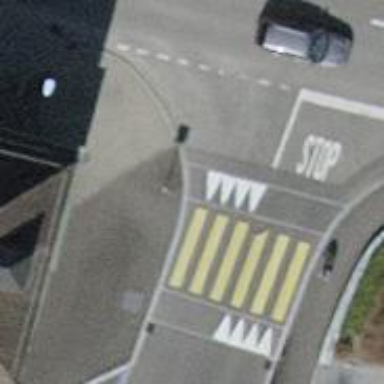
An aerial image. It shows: Uncontrolled zebra crossing on the road.